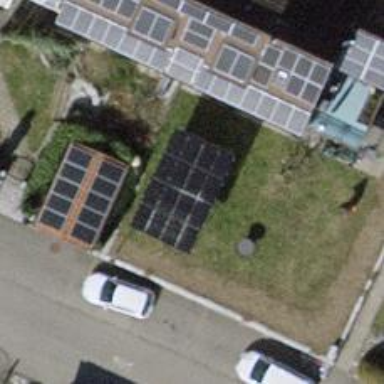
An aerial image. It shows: Solar photovoltaic panel generator.